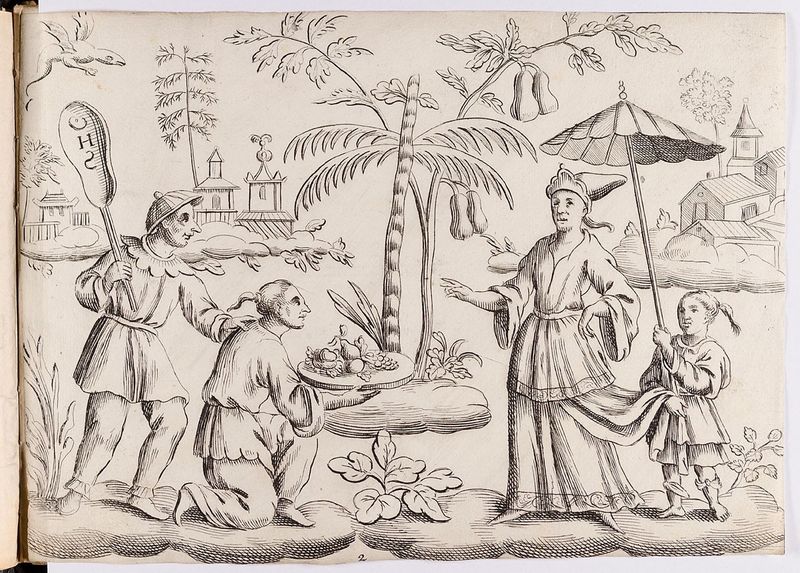
Titel: Chinadarstellung
Künstler: Martin Engelbrecht
Standort: Hamburg
Institution: Museum für Kunst und Gewerbe Hamburg
Schlagwörter: akt, baum, menschen, zeichnung, obst, schirm, sonnenschirm, barock, kleidung, häuser, figur, pflanzen, papier, dorf, grafik, graphik, vegetation, palme, fotografie, photographie, asien, druckgraphik, druckgrafik, stich, schwarzweiß, china, tempel, kupferstich, drache, wasserzeichen, reproduktionen, barockzeit, barockzeitalter, druckerzeugnisse, pflanzenabbildung, körper, völker, nationalitäten, arecaceae, palmae, ornamentstich, vorlageblätter, chinesendarstellungen